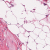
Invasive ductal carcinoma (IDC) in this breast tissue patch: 0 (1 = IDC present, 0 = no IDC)